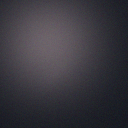
Screen state: off